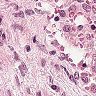
Metastatic tissue present: no